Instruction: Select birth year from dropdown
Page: traveler
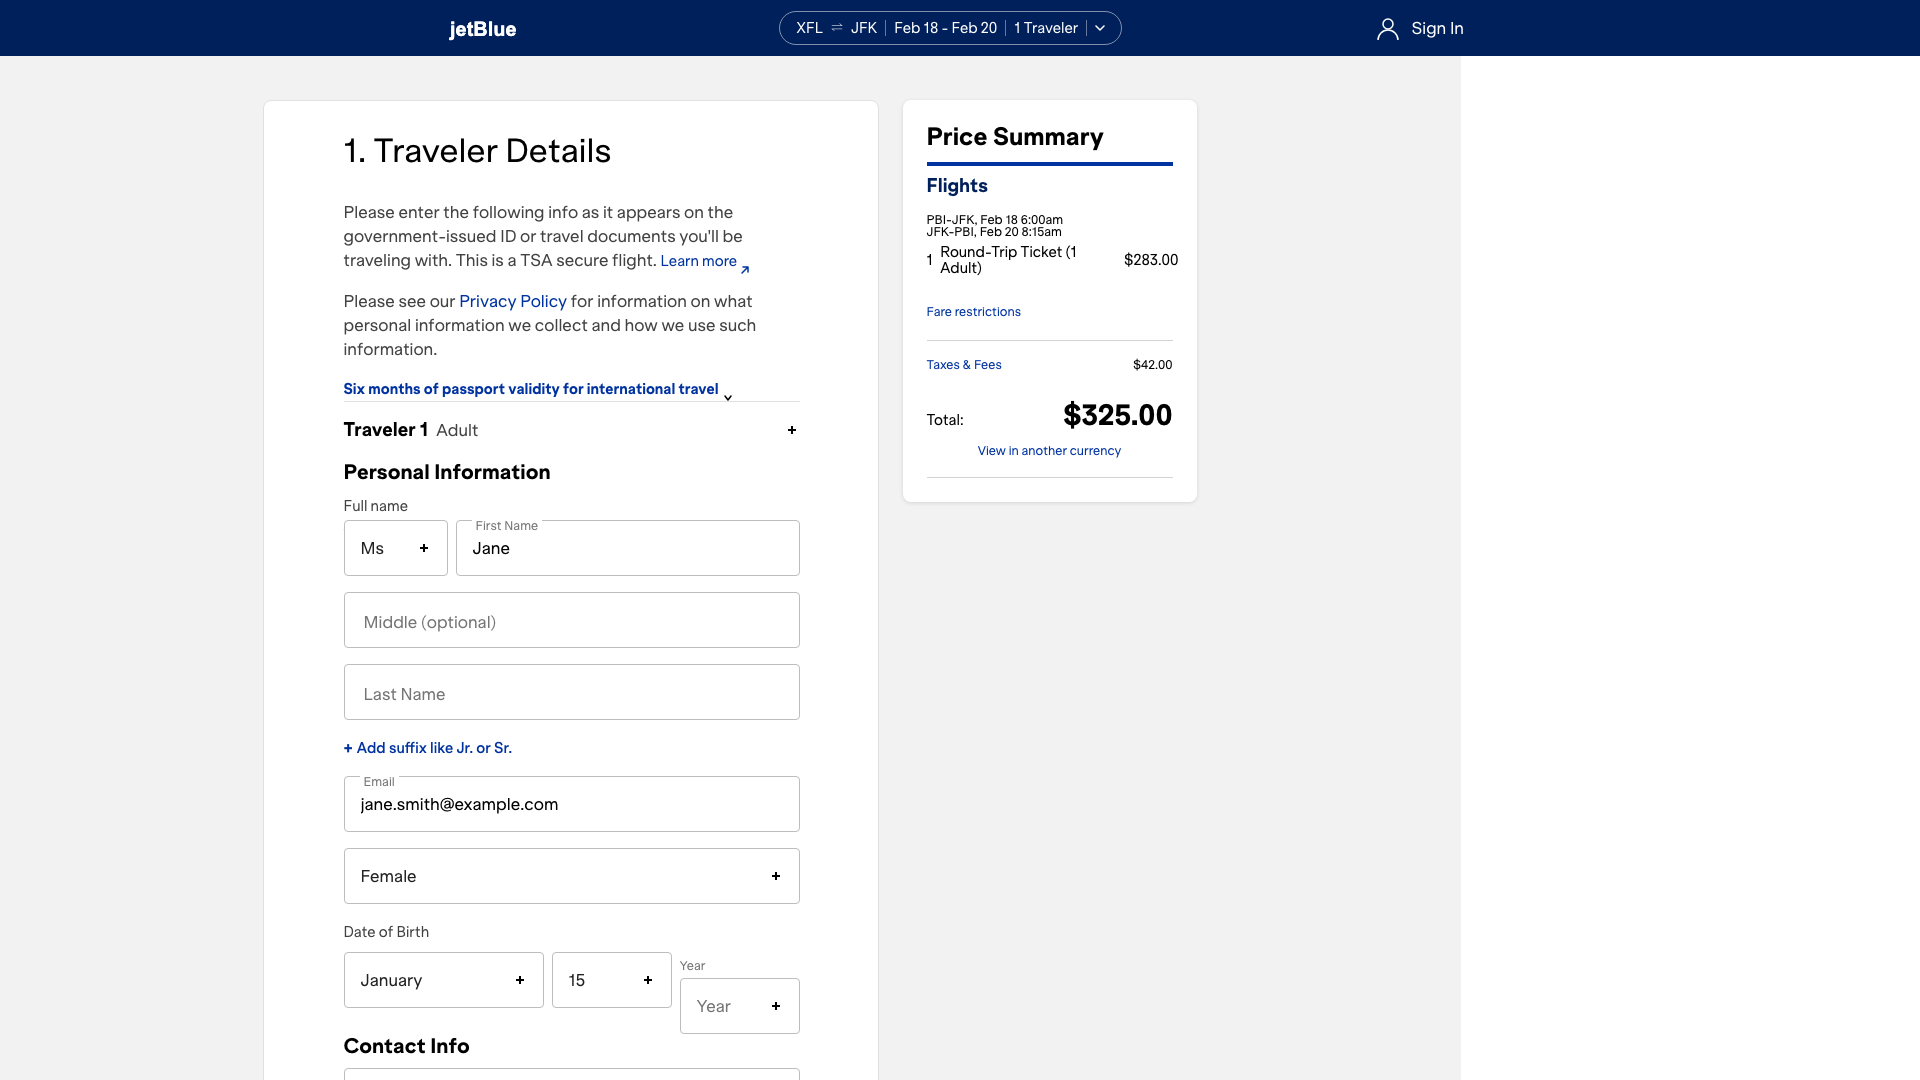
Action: click